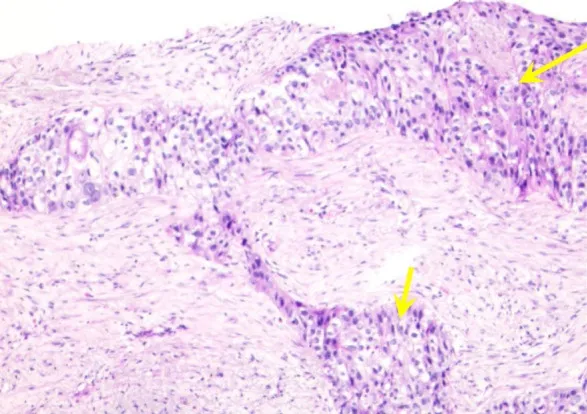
Histopathological characteristics of percutaneous lung biopsy. Microscopic examination reveals irregular nest-like structures of cancer cells with round nuclei, visible small nucleoli, abundant translucent and red-stained cytoplasm, accompanied by areas of necrosis (yellow arrows).
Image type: pathology (h&e)